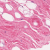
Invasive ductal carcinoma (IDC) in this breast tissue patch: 0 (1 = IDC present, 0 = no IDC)